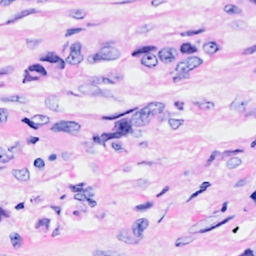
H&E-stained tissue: Breast